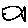
Label: fish